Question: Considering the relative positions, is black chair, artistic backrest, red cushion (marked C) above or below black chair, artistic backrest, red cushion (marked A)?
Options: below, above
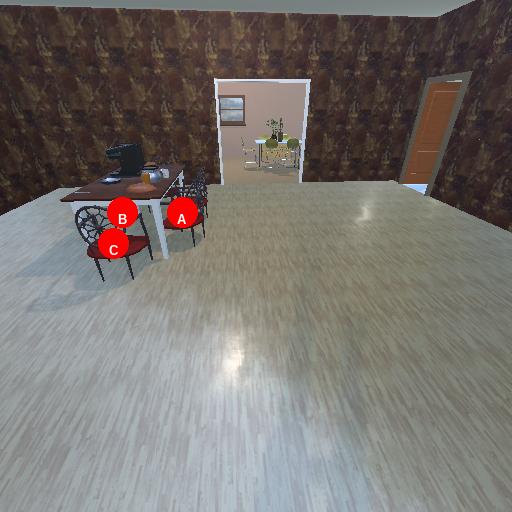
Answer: below